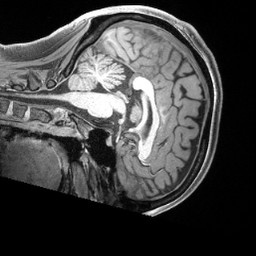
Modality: T1w
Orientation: sagittal
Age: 28
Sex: female
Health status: healthy
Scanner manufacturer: siemens
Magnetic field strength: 3 T
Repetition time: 2.4 s
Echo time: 0.00222 s